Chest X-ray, PA view. Patient: 29 years old, sex F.
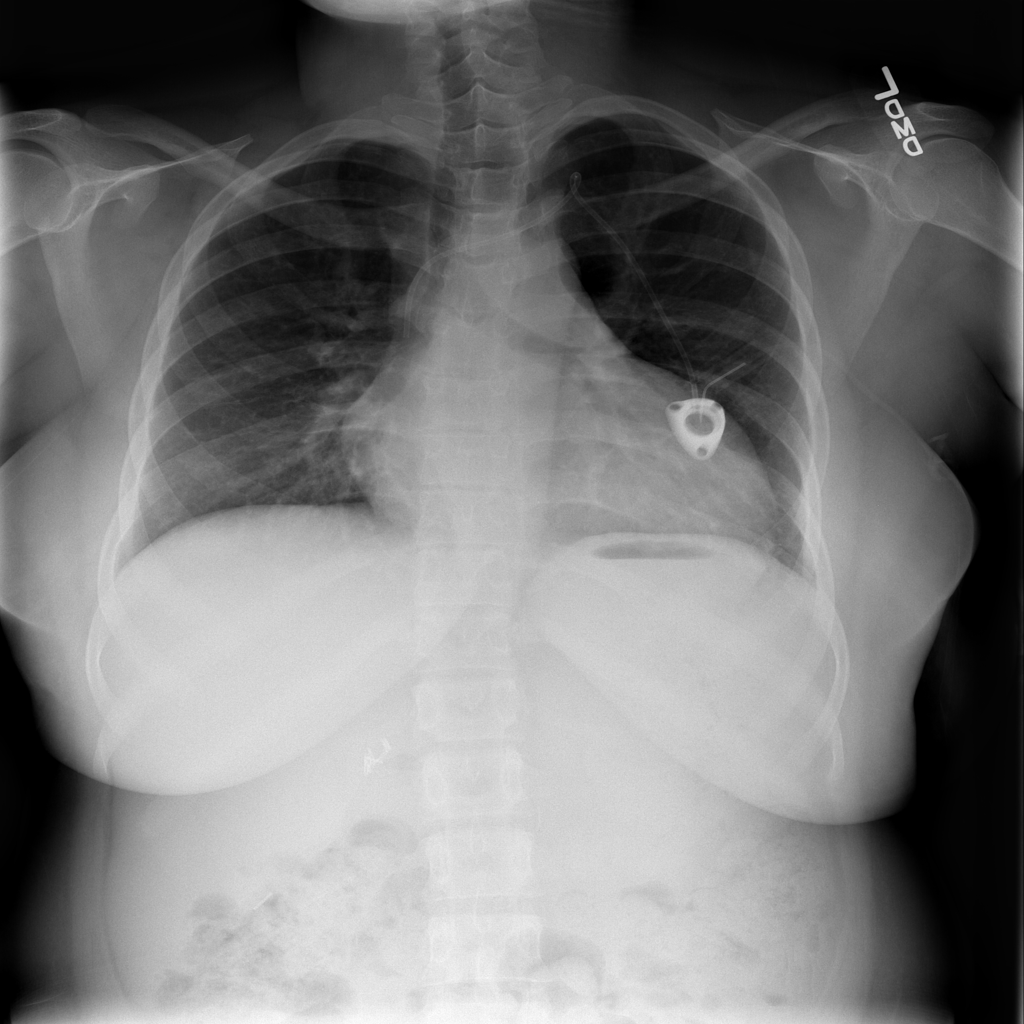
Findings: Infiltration